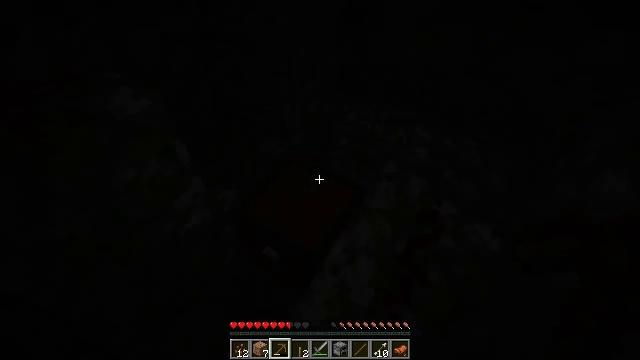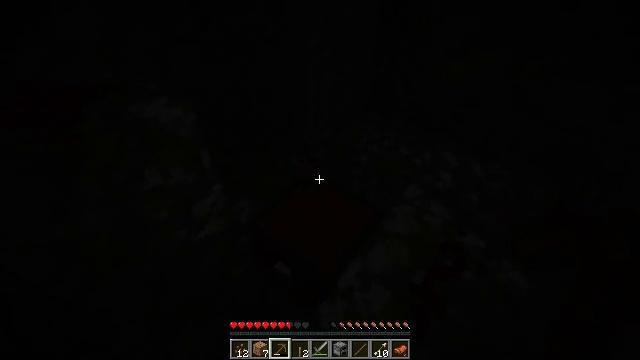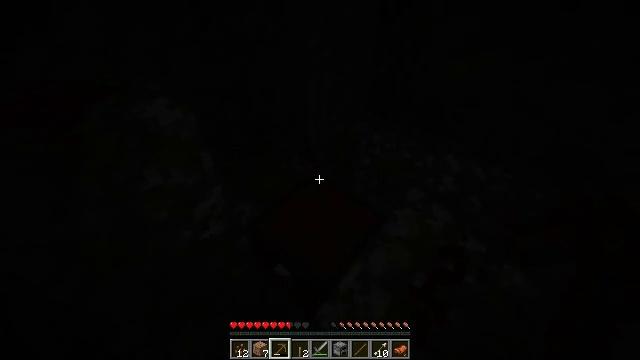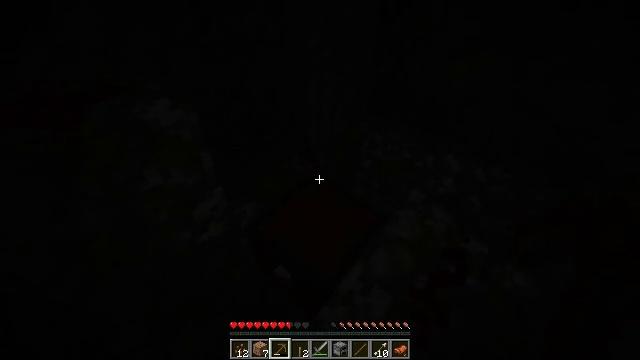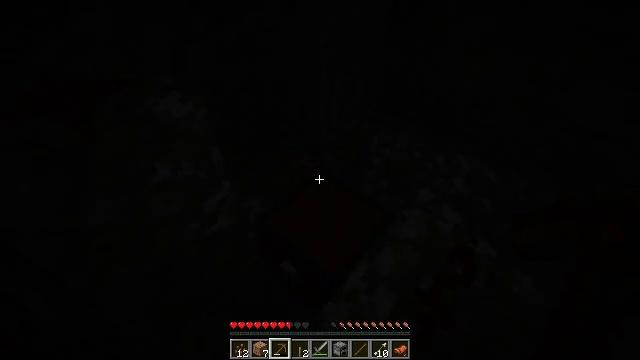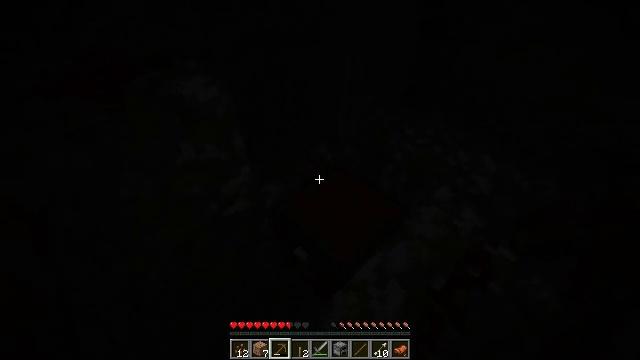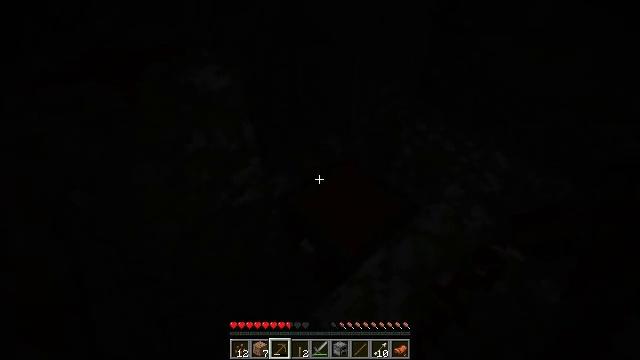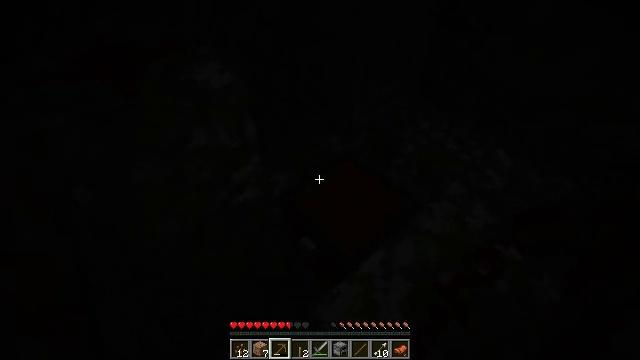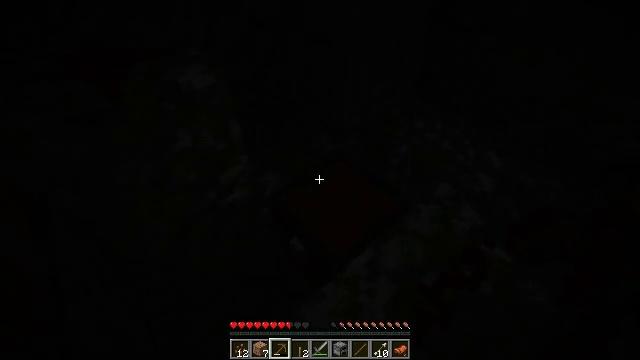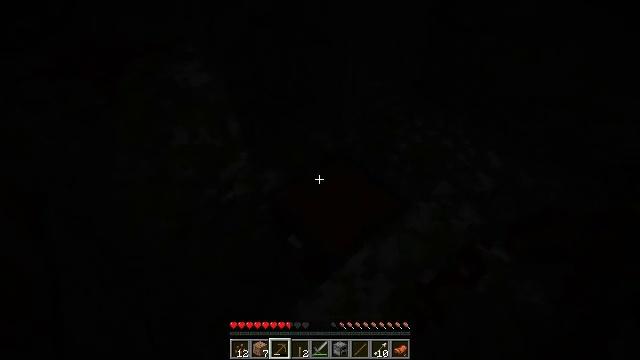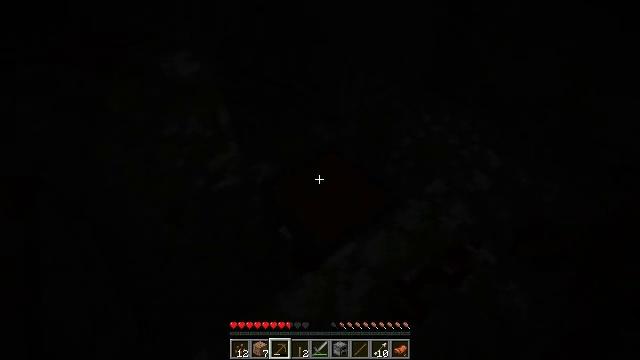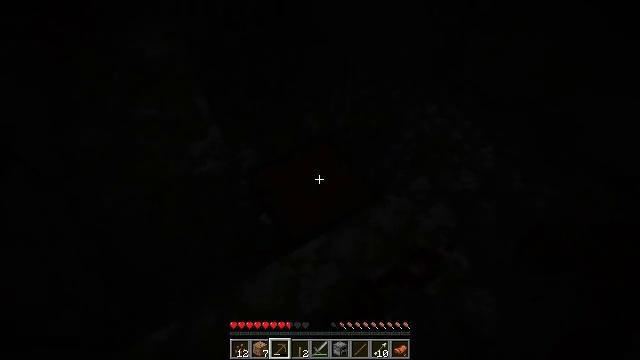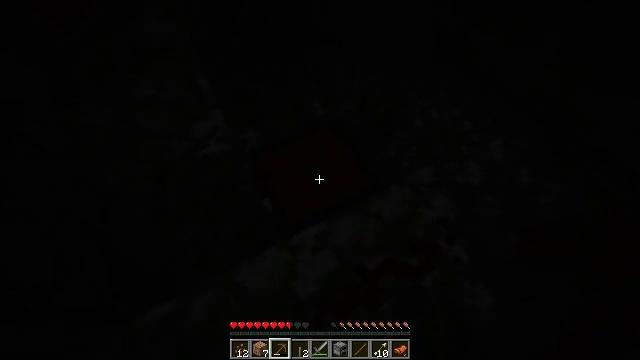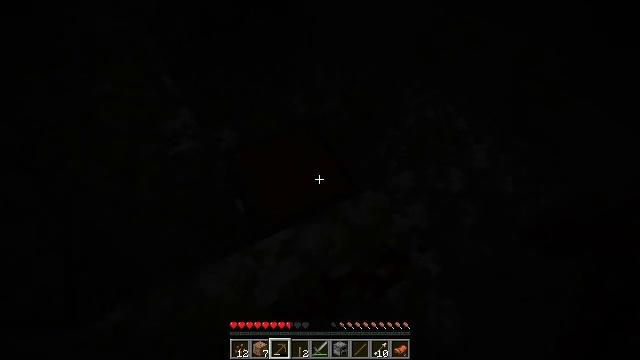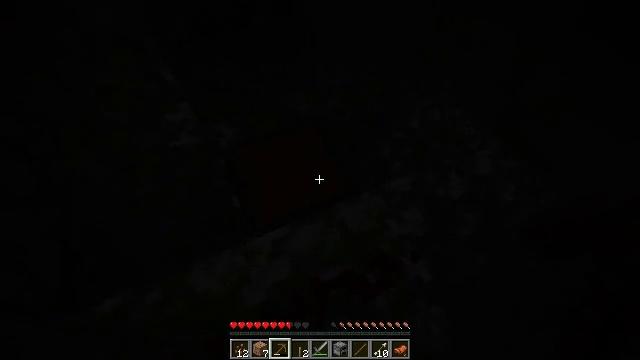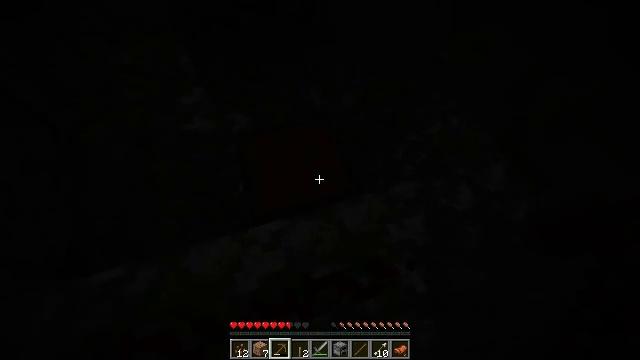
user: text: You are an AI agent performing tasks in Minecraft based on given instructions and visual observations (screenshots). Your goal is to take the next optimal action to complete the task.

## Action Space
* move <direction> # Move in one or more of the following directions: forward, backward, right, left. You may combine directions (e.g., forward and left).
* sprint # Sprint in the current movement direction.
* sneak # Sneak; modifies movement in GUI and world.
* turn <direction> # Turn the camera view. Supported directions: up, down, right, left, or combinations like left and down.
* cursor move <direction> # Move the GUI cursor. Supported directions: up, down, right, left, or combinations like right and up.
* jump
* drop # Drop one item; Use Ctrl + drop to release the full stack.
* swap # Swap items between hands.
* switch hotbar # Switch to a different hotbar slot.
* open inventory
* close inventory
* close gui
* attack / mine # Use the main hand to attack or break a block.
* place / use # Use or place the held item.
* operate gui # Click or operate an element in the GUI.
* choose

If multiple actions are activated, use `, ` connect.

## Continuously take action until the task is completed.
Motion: motion action
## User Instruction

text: Remove the sticky piston from its position.
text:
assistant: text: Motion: turn left and up
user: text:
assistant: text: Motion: no_op
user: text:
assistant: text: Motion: no_op
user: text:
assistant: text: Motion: turn left
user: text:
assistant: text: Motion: turn left and down
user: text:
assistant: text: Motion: turn left and down
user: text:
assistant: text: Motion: no_op
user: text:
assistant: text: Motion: move right
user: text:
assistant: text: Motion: move right
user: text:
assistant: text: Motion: move right, turn left and down
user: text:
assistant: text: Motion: move right, turn left and down
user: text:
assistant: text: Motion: move right, turn left and down
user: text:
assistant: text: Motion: move right, turn left and down
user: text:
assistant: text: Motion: turn left
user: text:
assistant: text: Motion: turn left and down
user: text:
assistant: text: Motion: turn left
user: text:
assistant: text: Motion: turn left
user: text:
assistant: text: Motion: turn left and up
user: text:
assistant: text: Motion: turn left and up
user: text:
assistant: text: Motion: no_op
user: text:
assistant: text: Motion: use / place
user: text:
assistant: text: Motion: use / place
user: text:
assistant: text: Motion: use / place
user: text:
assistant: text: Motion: use / place
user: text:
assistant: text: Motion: no_op
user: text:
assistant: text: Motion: open gui
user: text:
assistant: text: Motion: no_op
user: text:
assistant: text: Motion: no_op
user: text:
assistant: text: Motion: no_op
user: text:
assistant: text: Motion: no_op